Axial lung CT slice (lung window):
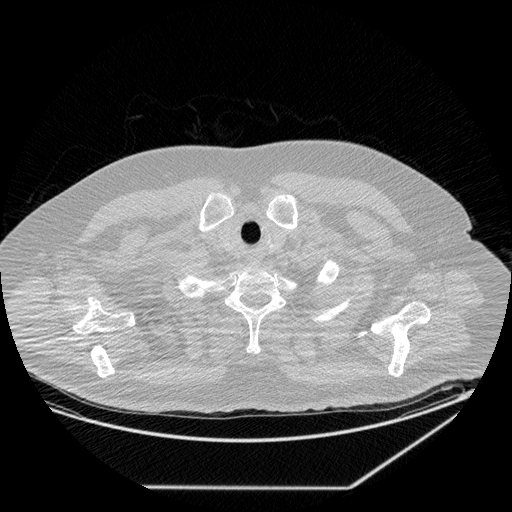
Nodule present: no